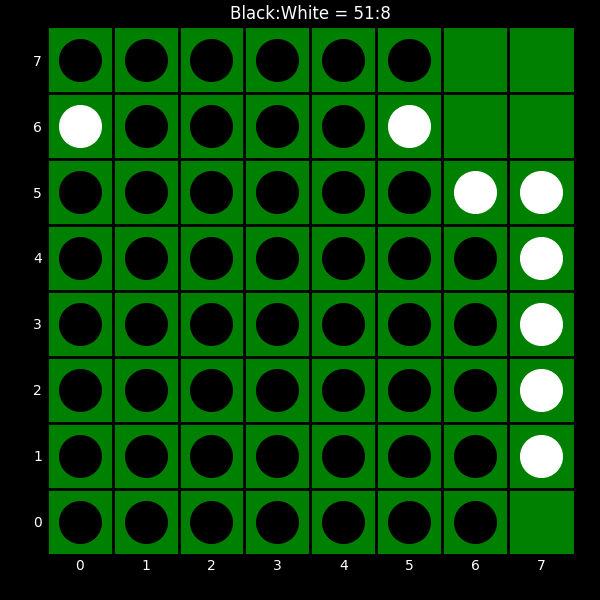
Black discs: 51
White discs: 8